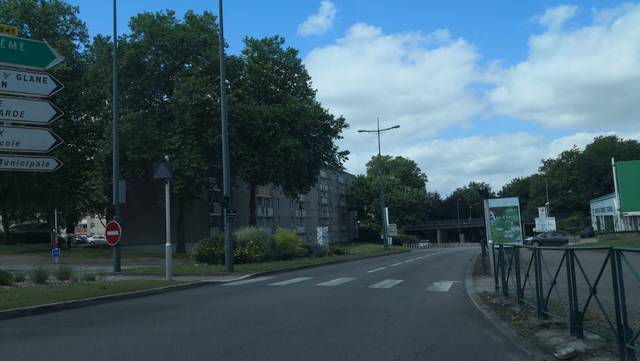
Region: France
Coordinates: 45.835, 1.226